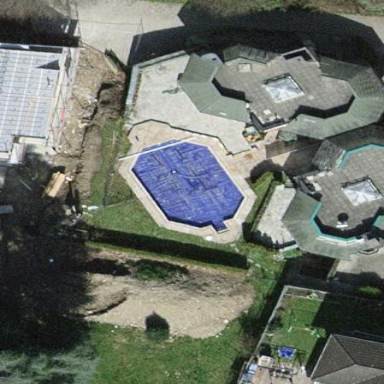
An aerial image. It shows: Swimming pool located in leisure land.